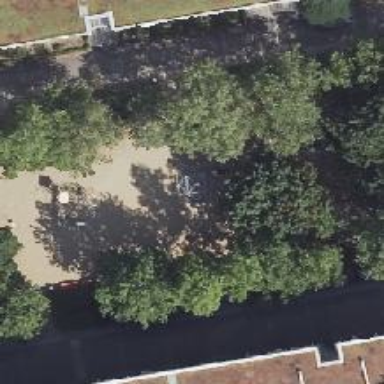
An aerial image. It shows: Playground featuring springboard.